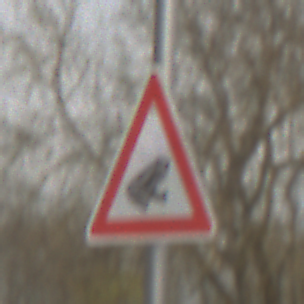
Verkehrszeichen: AmphibienwanderungLinks
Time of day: MorningAfternoon
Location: Outdoor (Suburban)
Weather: Overcast
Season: NotSpecified
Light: Natural